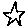
Label: star